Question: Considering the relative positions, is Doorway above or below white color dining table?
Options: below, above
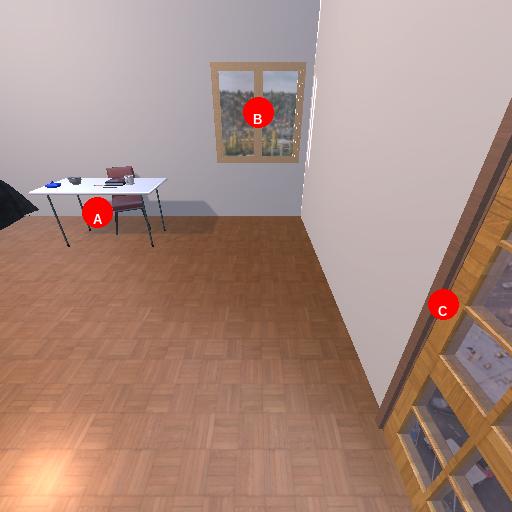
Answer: below